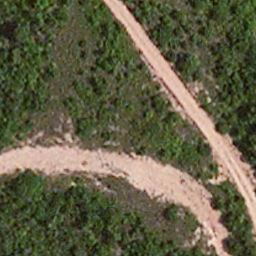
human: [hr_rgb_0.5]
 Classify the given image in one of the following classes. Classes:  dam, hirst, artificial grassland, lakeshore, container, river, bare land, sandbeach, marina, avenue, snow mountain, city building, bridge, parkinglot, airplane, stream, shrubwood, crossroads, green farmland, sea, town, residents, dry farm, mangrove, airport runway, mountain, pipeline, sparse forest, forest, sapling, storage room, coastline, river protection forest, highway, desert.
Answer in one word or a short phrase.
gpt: avenue